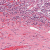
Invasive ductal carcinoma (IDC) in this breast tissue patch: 1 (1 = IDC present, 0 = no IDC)